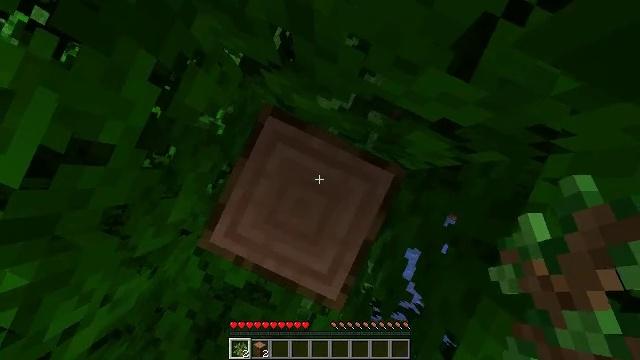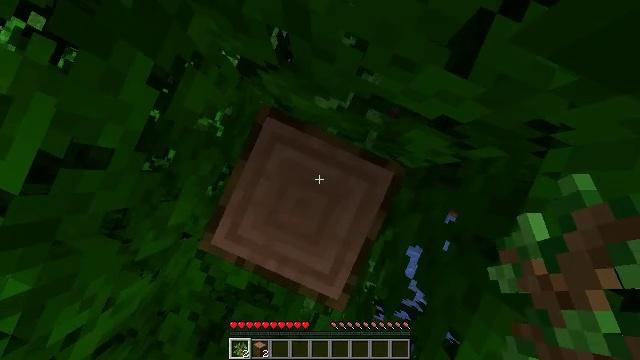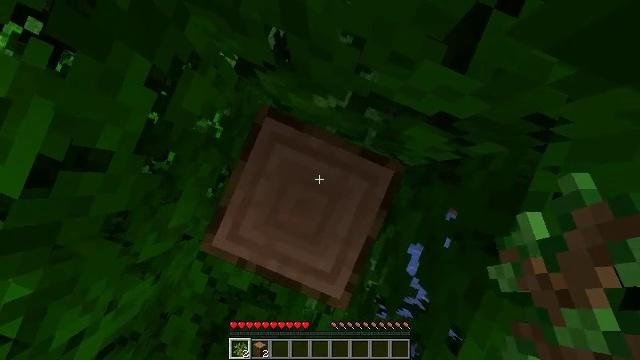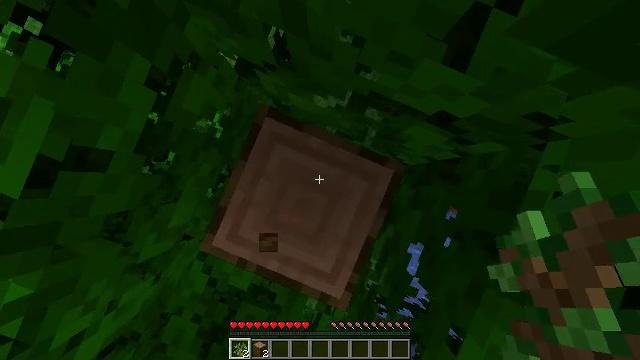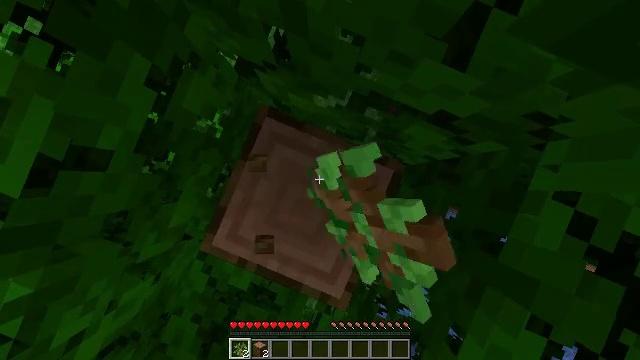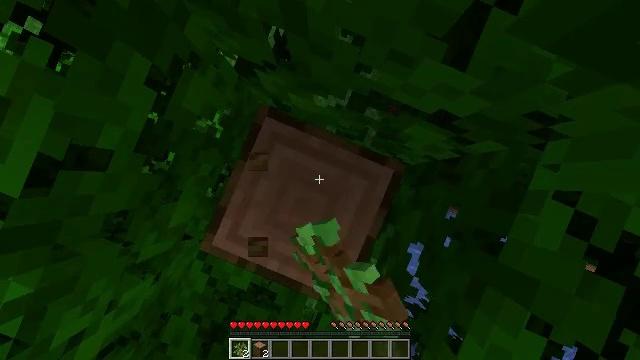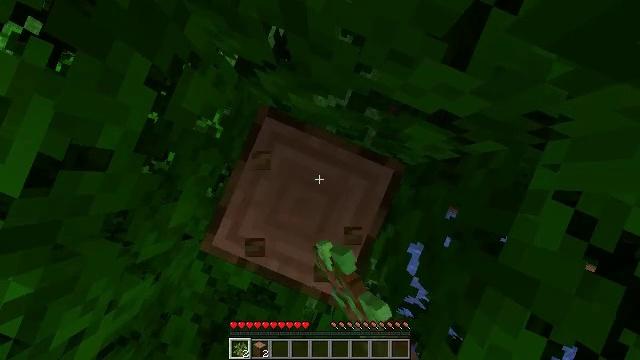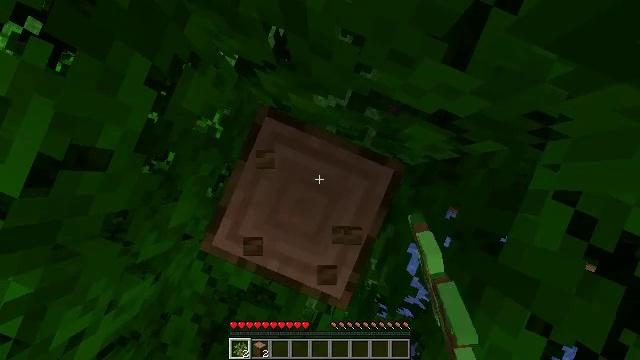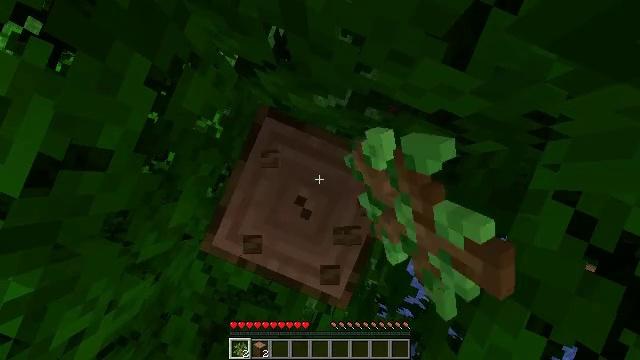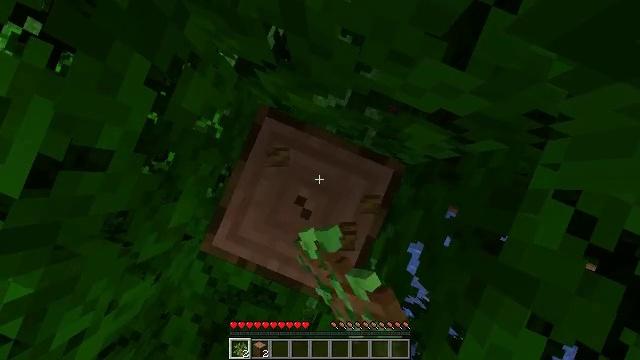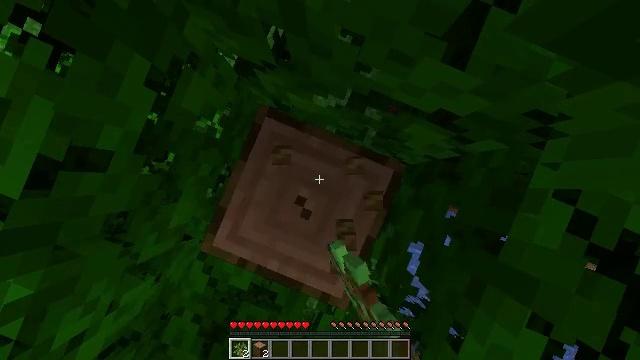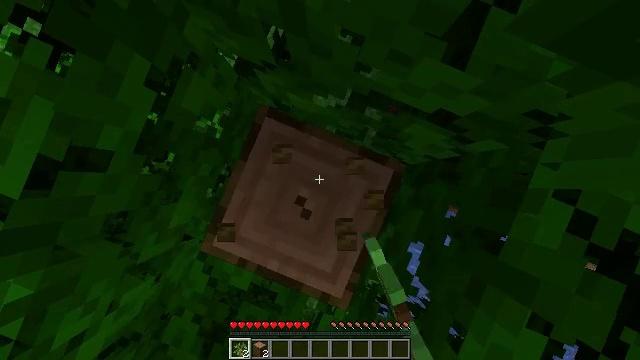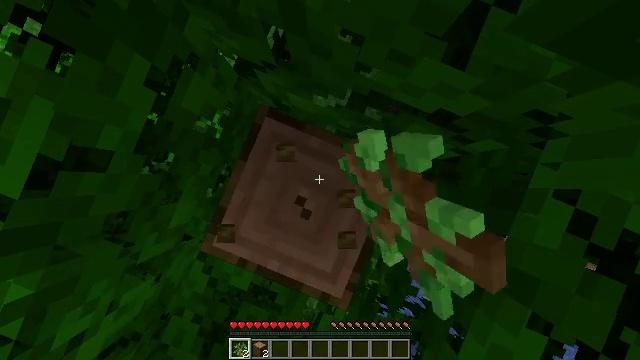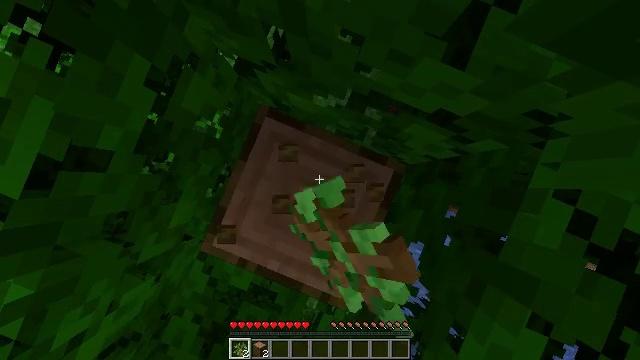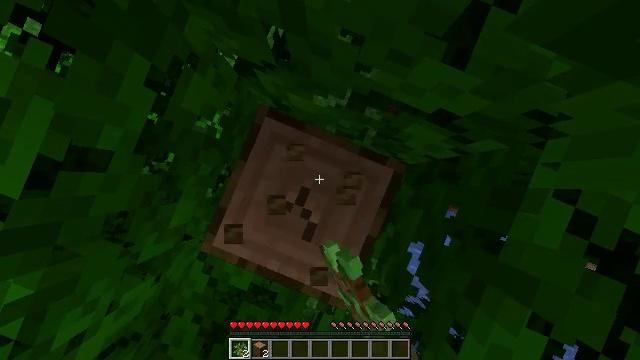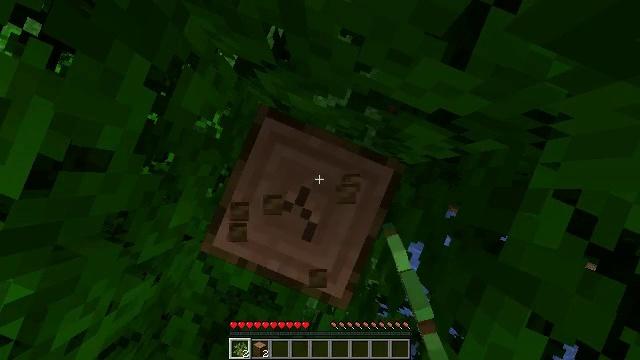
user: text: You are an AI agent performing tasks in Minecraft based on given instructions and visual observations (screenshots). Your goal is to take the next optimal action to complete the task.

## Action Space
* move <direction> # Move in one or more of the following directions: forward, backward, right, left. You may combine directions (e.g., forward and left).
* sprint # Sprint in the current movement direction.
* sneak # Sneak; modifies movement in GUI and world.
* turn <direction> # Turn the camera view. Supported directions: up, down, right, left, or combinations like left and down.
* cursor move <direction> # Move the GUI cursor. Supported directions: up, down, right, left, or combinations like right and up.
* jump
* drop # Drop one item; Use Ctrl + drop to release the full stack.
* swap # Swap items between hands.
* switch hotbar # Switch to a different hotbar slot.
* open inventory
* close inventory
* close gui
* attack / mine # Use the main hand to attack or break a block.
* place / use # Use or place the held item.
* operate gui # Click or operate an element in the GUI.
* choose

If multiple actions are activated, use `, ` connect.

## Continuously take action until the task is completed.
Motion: motion action
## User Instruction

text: Collect the jungle log for building.
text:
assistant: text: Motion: turn right and down
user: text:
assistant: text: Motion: turn right and down
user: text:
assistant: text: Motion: turn down, attack / mine
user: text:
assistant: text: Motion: attack / mine
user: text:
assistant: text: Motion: attack / mine
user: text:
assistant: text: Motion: attack / mine
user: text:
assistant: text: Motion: attack / mine
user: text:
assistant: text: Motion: attack / mine
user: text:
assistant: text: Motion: turn down, attack / mine
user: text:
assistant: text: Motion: attack / mine
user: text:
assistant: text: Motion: attack / mine
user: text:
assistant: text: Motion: attack / mine
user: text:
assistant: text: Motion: attack / mine
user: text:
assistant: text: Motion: attack / mine
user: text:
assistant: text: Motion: attack / mine
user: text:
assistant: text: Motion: attack / mine
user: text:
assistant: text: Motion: attack / mine
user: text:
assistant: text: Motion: attack / mine
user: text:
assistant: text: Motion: attack / mine
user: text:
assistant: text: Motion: attack / mine
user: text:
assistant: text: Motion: attack / mine
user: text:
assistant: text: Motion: attack / mine
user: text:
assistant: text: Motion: attack / mine
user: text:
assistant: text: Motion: attack / mine
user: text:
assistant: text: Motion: attack / mine
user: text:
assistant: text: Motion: attack / mine
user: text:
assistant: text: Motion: attack / mine
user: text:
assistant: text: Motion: attack / mine
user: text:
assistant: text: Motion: attack / mine
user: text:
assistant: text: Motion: attack / mine